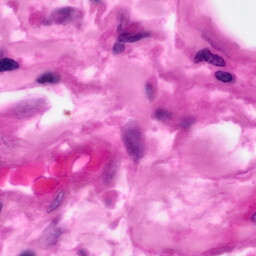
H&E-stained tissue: Pancreatic